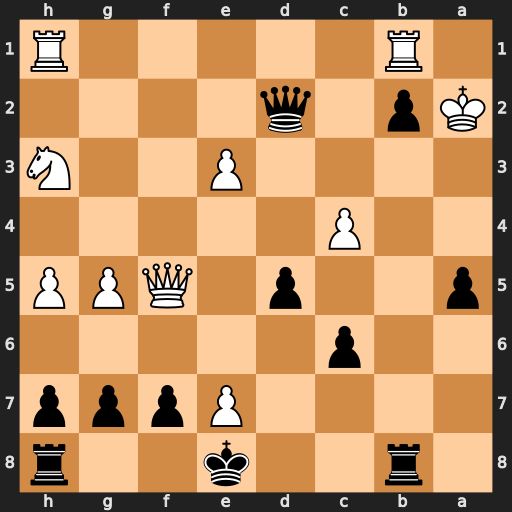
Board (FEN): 1r2k2r/4Pppp/2p5/p2p1QPP/2P5/4P2N/Kp1q4/1R5R
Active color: b
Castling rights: k
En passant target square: -
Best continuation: Qe2 Qf1 Qc2 Qd1 Qxc4+